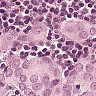
Metastatic tissue present: yes